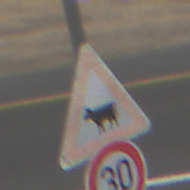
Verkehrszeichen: ViehtriebRechts
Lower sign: Geschwindigkeit30
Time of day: Midday
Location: Outdoor (Nature)
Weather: Overcast
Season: NotSpecified
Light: Natural